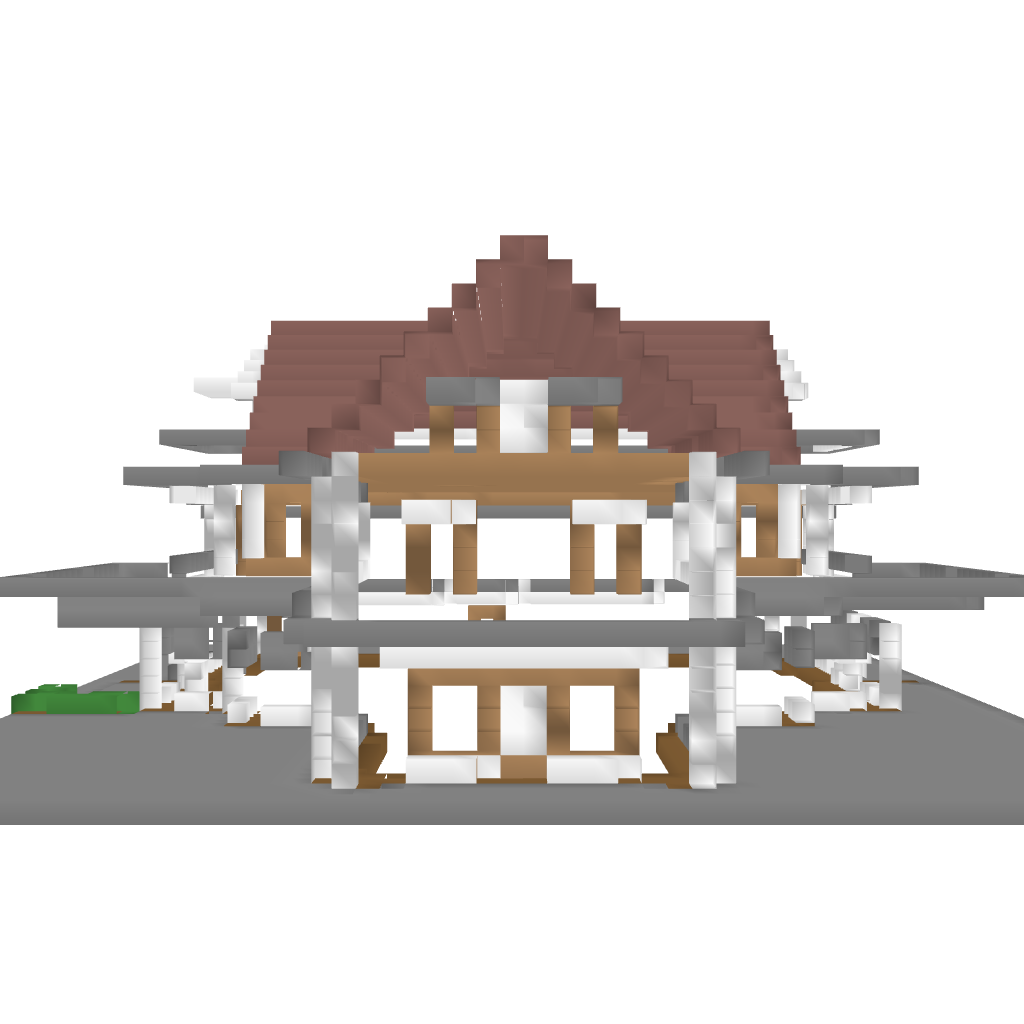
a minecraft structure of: Contemporary Modern House bad low quality